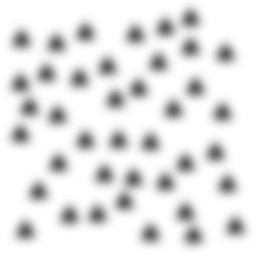
Squares: 0
Triangles: 40
Stars: 0
Total shapes: 40